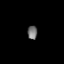
Tissue: lung
Cell type: Endothelial cells
Senescence score: 0.2133
Nuclear area (px): 133
Mean DAPI intensity: 112.88